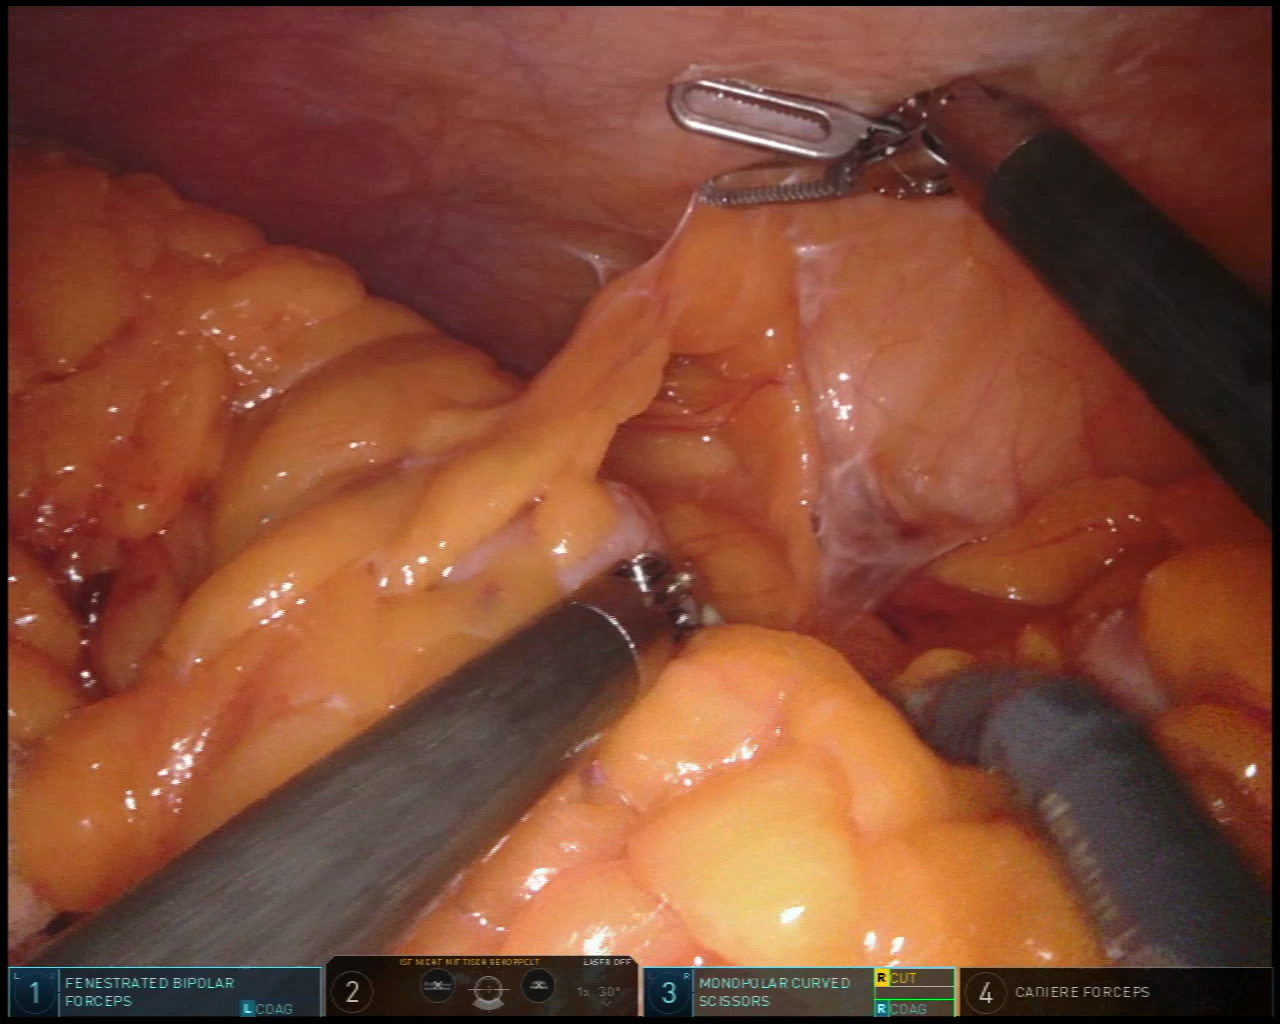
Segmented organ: abdominal_wall
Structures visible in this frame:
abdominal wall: yes
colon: yes
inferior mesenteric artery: no
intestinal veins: no
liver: no
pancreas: no
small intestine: no
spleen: no
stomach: no
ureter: no
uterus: no
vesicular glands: no